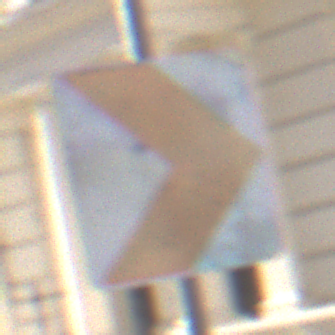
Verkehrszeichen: RichtungstafelnInKurvenKleinLinks
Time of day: MorningAfternoon
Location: Outdoor (Urban)
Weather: PartlyCloudy
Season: NotSpecified
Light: Natural